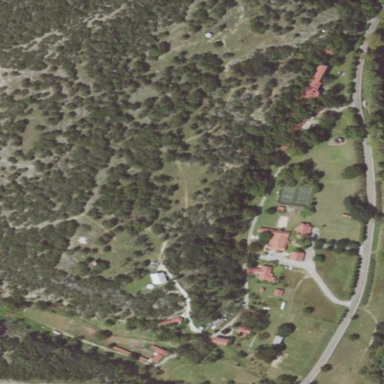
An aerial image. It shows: Campsite area designed for summer camp activities.